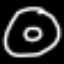
Label: donut